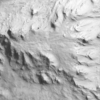
Label: not_dusty